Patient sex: F
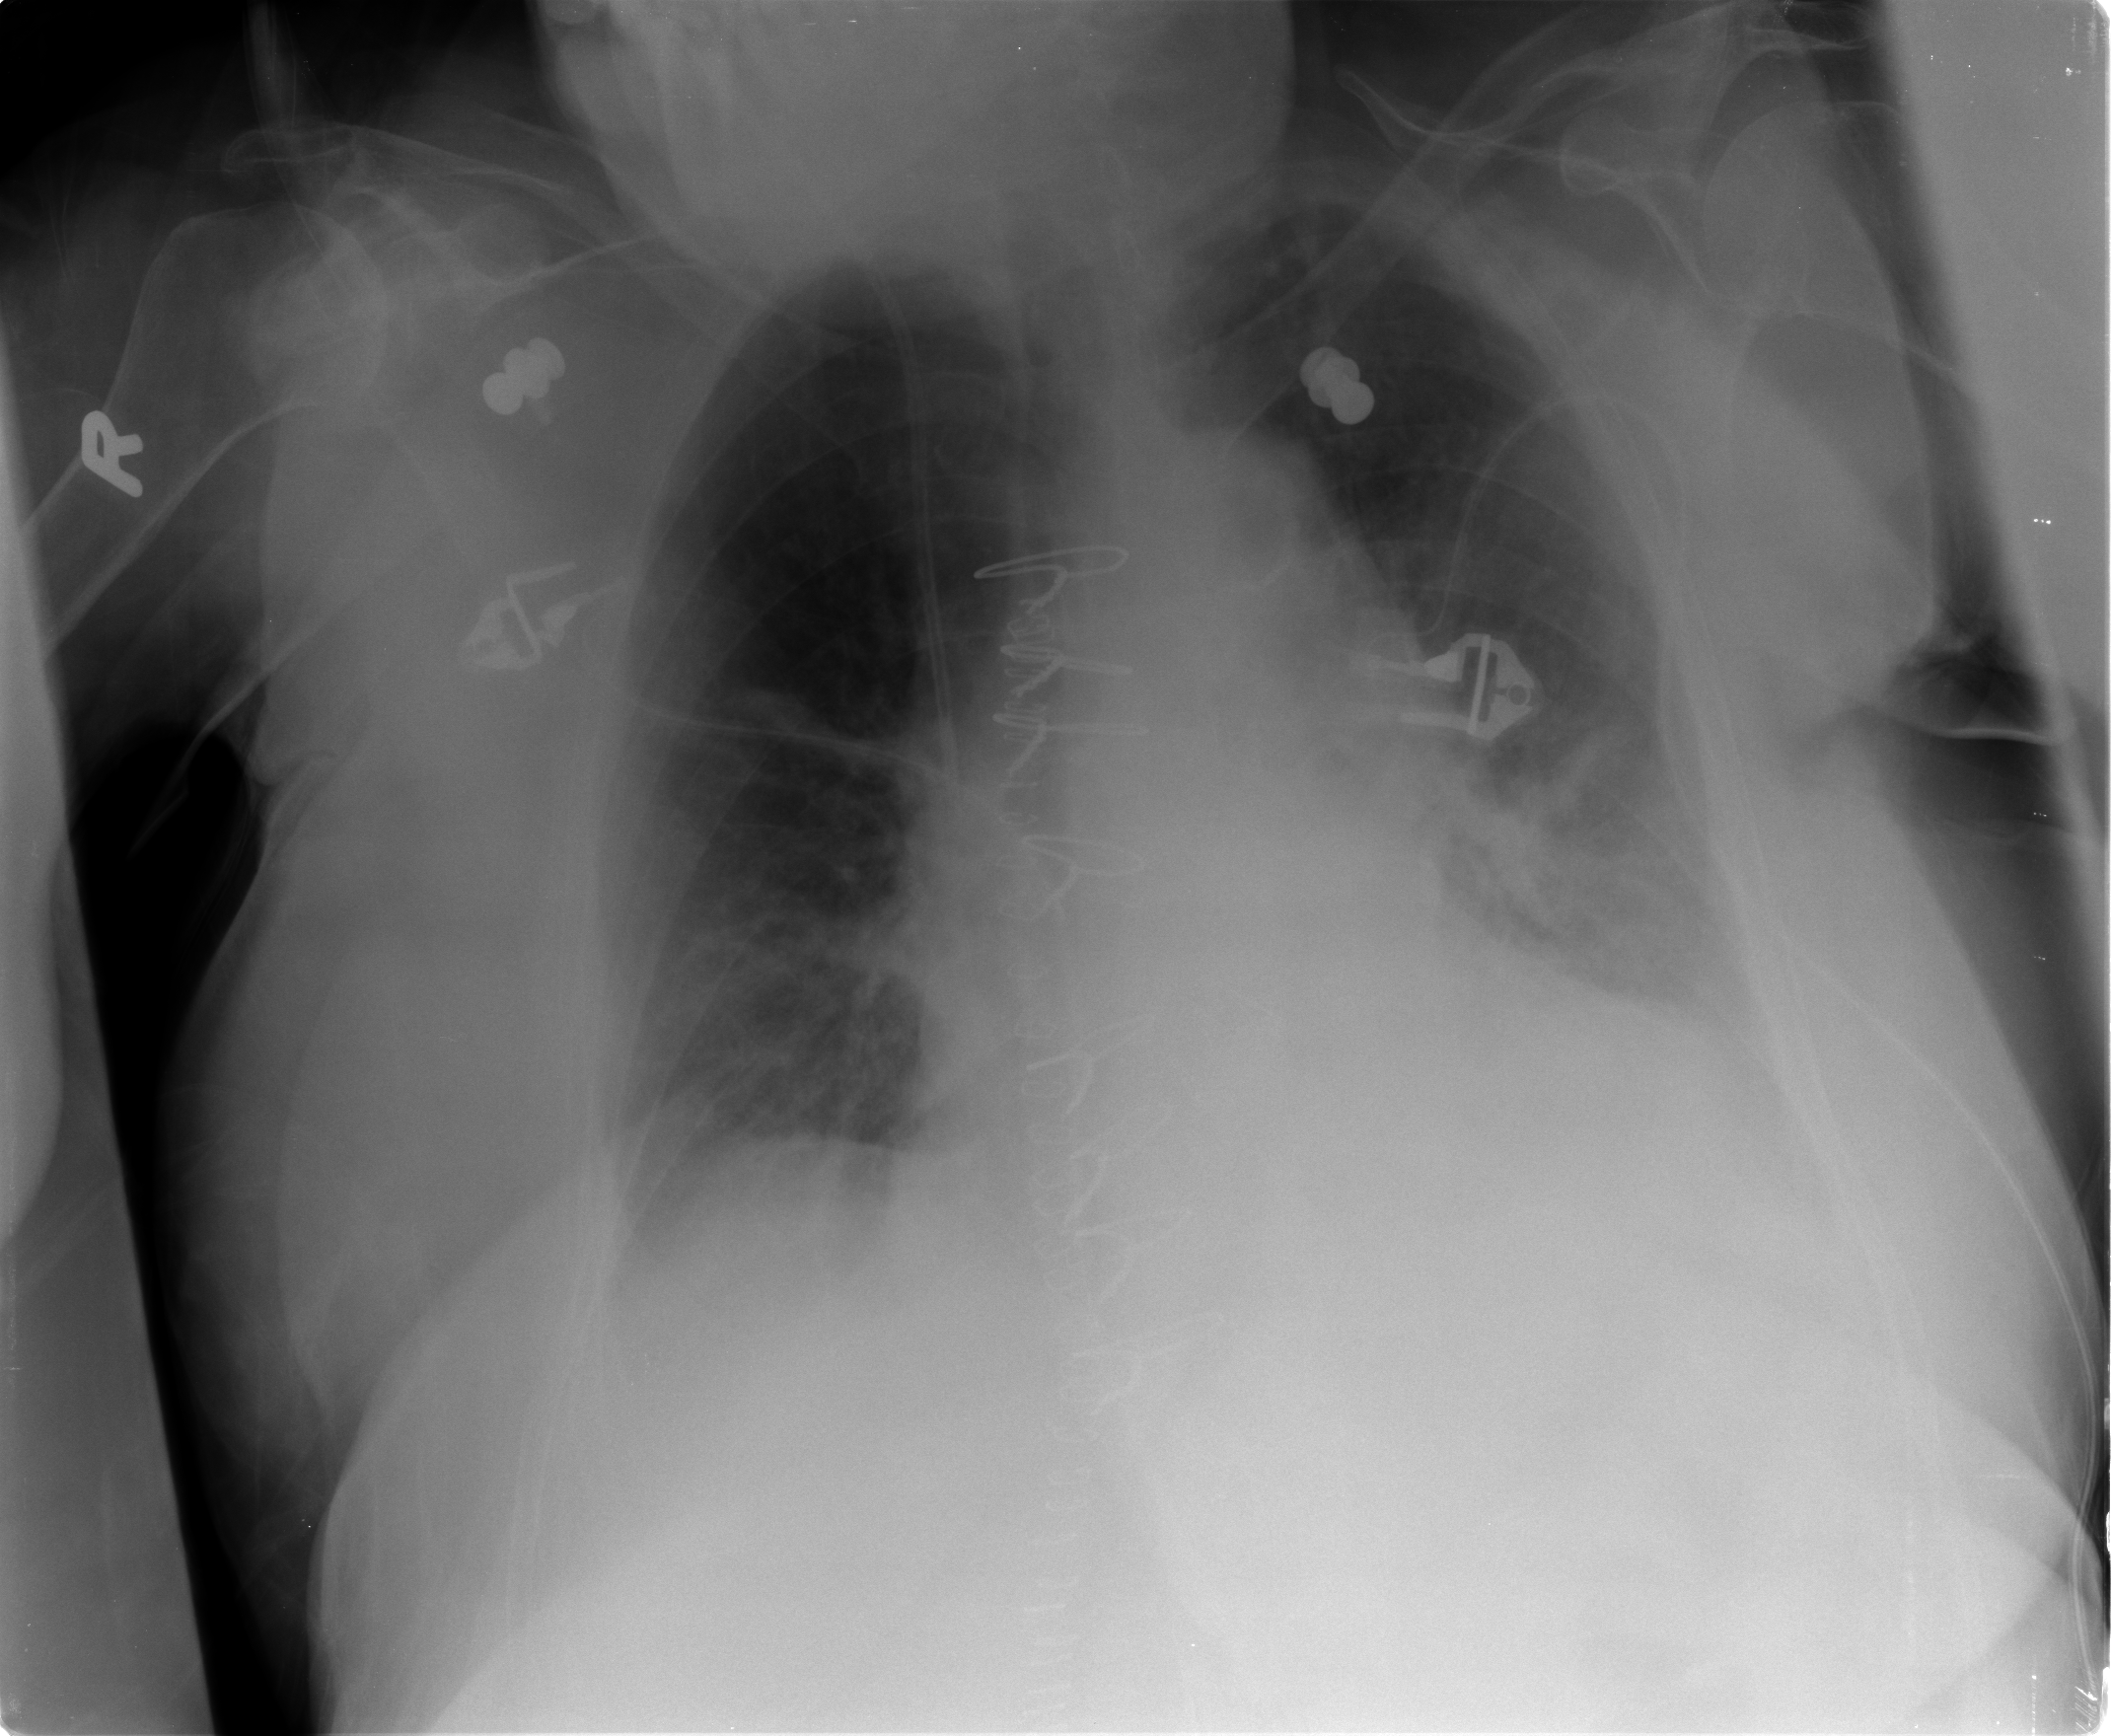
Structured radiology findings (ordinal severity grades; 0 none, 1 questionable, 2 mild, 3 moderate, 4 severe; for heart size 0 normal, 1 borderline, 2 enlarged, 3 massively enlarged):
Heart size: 2
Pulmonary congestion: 1
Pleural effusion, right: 1
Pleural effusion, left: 2
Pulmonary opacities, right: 0
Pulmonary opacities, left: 0
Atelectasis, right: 2
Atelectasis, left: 2